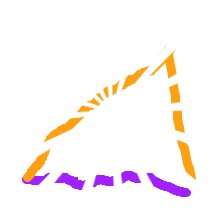
Shape: triangle